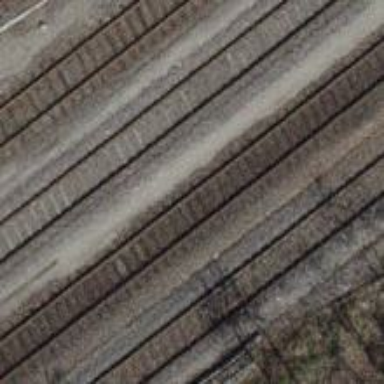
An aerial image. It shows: Single rail track for railway.